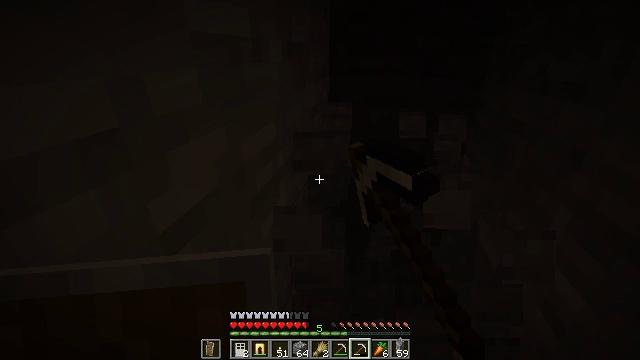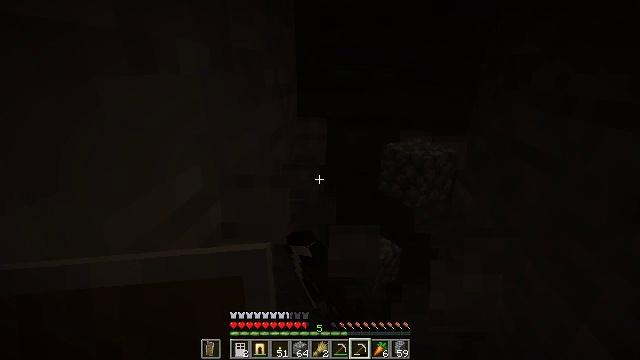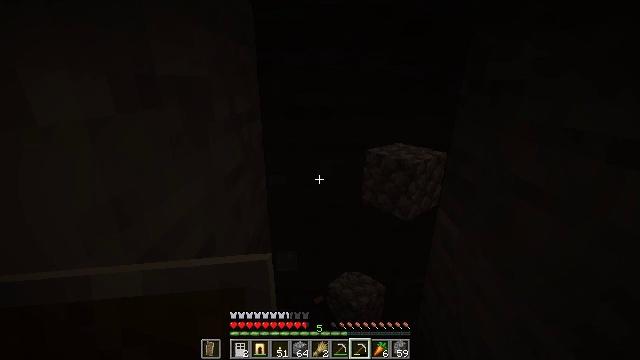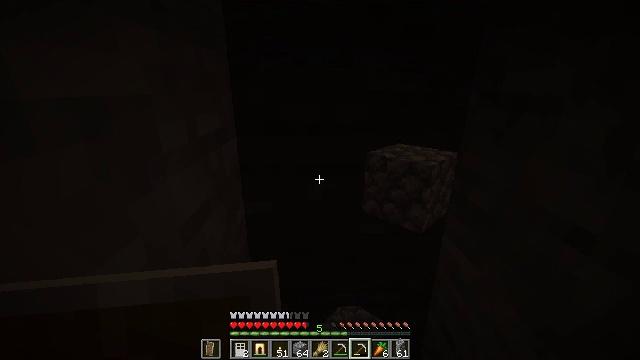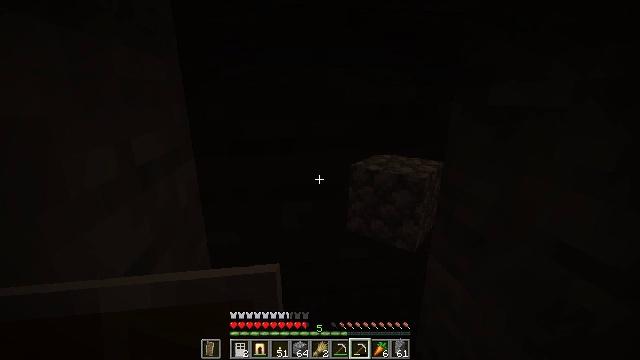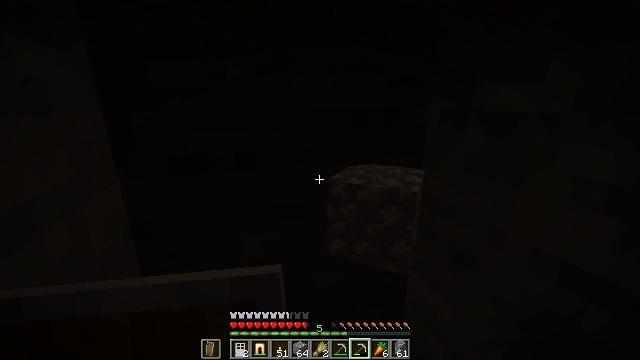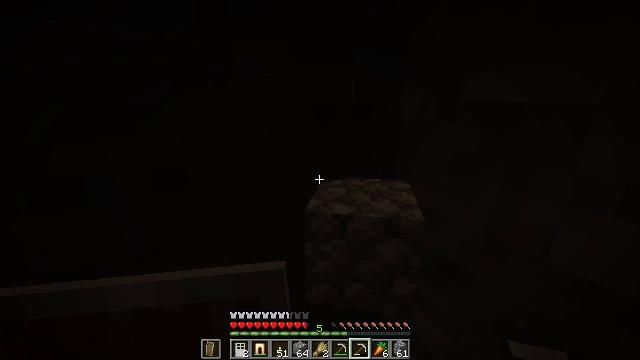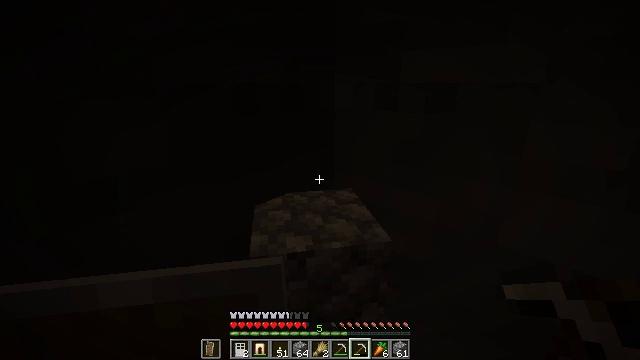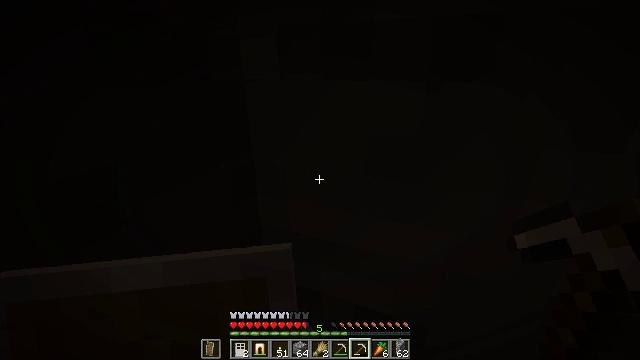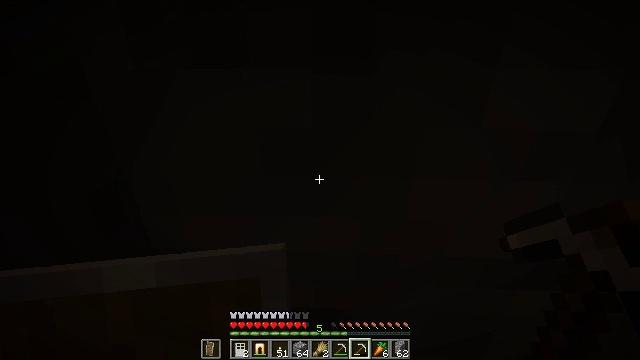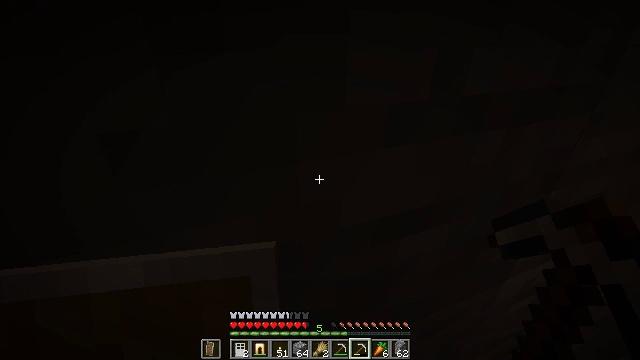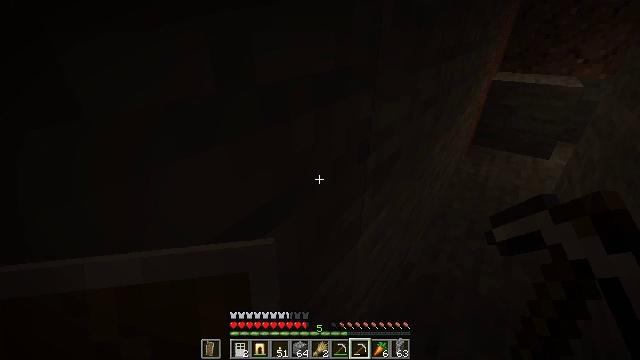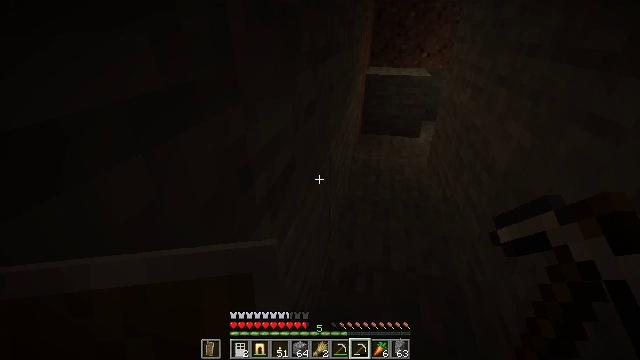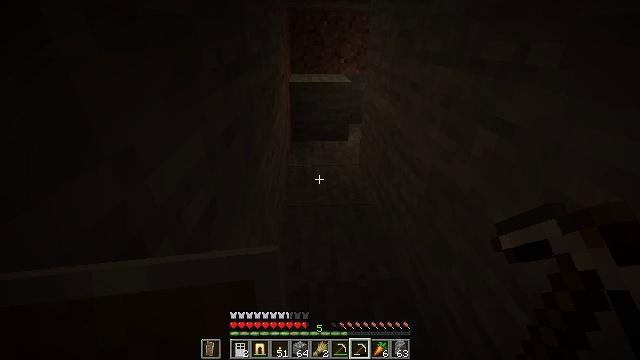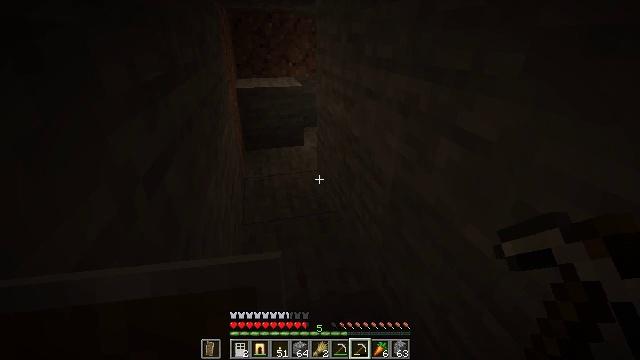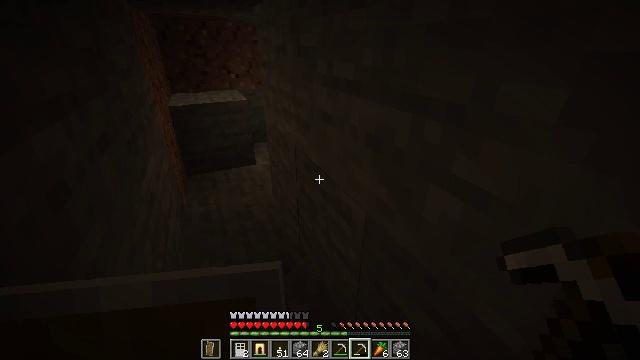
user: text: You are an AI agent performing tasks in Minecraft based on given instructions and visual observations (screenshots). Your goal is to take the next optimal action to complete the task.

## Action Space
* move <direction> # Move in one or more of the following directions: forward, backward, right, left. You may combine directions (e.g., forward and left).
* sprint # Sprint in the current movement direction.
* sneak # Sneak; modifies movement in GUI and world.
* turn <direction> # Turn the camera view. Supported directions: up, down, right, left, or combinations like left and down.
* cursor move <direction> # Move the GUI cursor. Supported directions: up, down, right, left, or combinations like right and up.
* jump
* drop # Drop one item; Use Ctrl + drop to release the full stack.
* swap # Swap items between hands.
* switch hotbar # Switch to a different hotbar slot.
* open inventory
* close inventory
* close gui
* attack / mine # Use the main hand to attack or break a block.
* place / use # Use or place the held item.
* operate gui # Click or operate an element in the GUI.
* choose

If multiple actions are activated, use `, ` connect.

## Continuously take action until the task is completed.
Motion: motion action
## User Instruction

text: Mine the white bed.
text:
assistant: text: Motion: move forward, turn right and up
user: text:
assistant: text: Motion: move forward, turn right and up
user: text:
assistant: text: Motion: move forward, turn right and up
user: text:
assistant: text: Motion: move forward, turn right and up
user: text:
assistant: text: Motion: move forward, turn right
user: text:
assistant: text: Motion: move forward, turn right and down
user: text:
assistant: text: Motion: move forward, turn right and down
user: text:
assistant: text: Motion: move forward, turn right and down
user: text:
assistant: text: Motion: move forward, turn right and down
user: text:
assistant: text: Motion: move forward, turn right and down
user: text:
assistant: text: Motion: move forward, turn right and down
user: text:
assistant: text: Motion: move forward, turn right
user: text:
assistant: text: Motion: move forward, turn right and up
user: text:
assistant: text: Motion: move forward, turn right
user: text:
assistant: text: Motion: move forward, turn right and up
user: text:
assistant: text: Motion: move forward, turn right and up
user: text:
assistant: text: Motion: move forward, turn right and up
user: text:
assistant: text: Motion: move forward
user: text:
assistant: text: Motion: move forward
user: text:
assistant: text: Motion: move forward
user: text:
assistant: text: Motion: move forward, turn left
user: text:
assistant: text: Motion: move forward, turn left and down
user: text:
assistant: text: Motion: move forward, turn left
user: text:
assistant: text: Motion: move forward, turn left
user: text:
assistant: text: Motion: move forward, turn left
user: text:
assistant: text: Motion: move forward, turn left
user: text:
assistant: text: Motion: move forward
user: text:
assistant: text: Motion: move forward
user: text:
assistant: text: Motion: move forward, turn right and up
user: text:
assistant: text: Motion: move forward, turn right and up